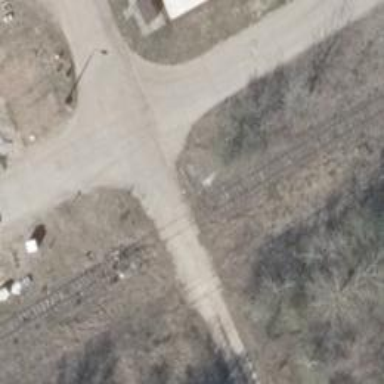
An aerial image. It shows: Unclassified road.